Question: If I was to create interpolated splines from a large amount of data (about 400 charts, 500,000 values each), how could I then access the coordinates of those splines from another software quickly and efficiently?
Initially I intended to run a regression on the data and use the resulting formula in my delphi program, but that turned out to be a bigger pain than I thought.
I am currently using Matlab but I can use another software if need be.
Edit: It is probably relevant that this data represents the 'empirical cumulative distribution' of some other data (which I already have in a database).
Here is what one of these charts would look like.
The emphasis is on speed of access. I intend to use this data to run simulations on financial data.
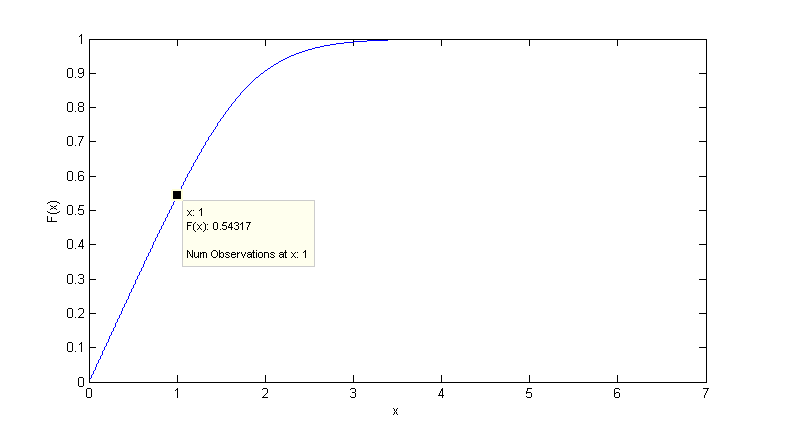
Answer: MATLAB has a command for converting a spline into a piecewise polynomial. You can then extract the breaks and the coefficients of each piece of polynomial with 'unmkpp', and evaluate them in another program.